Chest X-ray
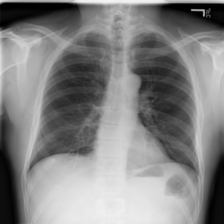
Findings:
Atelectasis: negative
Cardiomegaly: negative
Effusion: negative
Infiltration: positive
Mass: negative
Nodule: negative
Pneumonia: negative
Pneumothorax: negative
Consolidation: negative
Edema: negative
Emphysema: negative
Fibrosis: negative
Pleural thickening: negative
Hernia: negative